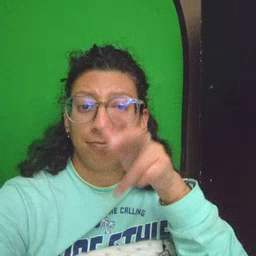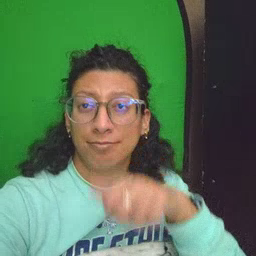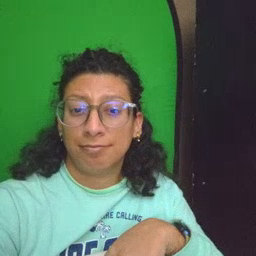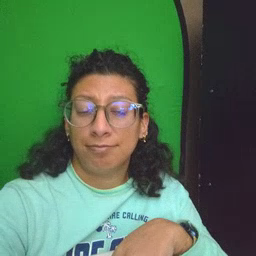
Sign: bug